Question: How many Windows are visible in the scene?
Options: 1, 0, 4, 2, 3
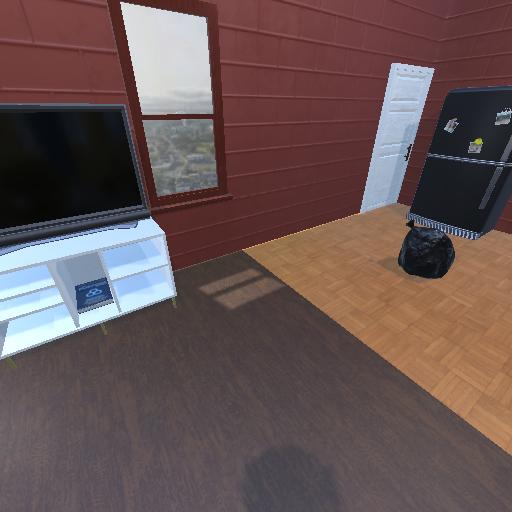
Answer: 1